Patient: sex F, age 54
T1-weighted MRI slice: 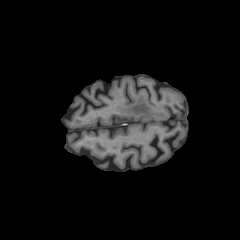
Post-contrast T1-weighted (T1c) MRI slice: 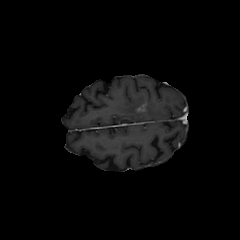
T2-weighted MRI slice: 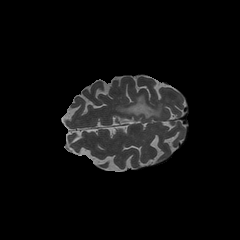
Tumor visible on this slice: yes
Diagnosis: Glioblastoma, IDH-wildtype
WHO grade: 4